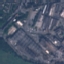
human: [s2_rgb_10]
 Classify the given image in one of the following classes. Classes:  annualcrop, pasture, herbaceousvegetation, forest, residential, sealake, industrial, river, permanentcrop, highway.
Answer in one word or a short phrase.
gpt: Industrial